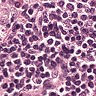
Metastatic tissue present: no